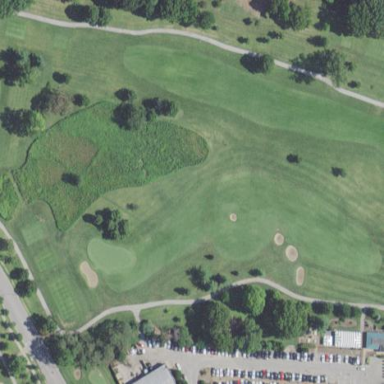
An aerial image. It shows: Grassy area designated as golf fairway.